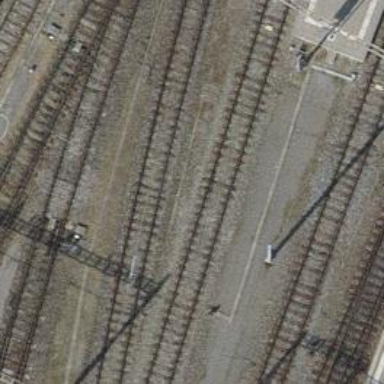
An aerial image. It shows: Rail siding with electrified contact lines.